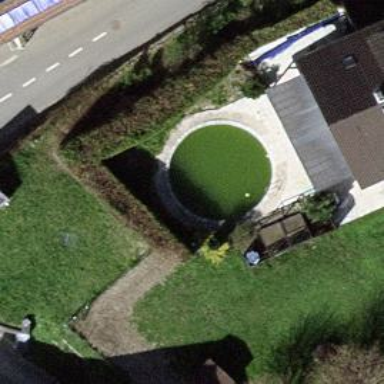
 perfect for swimming and other water activities."